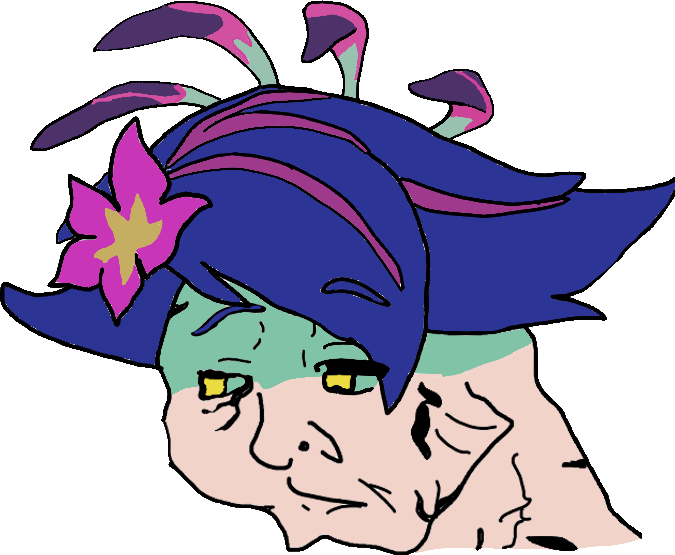
Label: 5_Yes_Honey